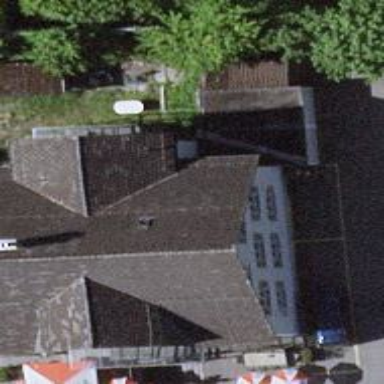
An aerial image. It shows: Restaurant.